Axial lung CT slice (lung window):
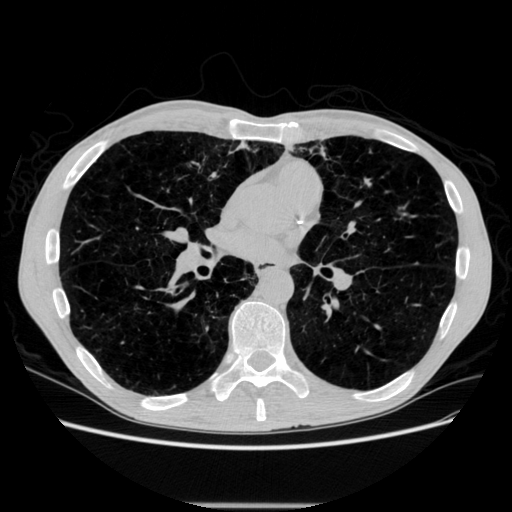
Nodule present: no